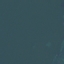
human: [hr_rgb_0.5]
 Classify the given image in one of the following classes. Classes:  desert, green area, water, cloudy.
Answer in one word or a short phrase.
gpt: water